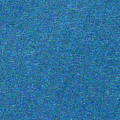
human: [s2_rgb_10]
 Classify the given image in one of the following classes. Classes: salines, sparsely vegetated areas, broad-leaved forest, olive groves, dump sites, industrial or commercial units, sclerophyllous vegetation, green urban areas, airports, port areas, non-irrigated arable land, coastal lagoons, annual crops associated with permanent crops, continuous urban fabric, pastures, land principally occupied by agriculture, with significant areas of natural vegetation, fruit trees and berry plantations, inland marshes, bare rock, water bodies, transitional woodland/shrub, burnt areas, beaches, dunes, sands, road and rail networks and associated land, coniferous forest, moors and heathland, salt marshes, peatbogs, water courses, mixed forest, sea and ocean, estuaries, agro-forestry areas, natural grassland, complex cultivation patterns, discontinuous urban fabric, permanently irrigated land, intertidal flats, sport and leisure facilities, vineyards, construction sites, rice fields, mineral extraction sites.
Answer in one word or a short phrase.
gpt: sea and ocean